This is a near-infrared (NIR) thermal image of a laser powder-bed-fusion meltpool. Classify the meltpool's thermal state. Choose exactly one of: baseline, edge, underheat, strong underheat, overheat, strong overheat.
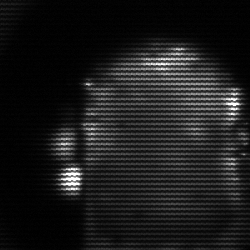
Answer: baseline